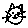
Label: cat